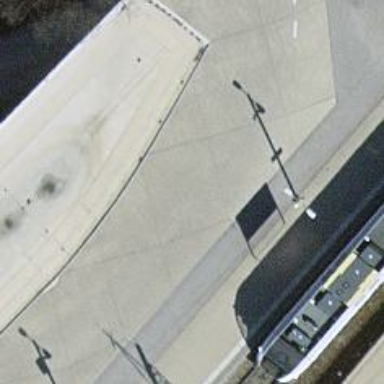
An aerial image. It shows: Service road with surface made of concrete plates.